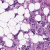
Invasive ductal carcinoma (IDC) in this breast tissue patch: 1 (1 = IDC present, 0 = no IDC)